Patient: sex M, age 53
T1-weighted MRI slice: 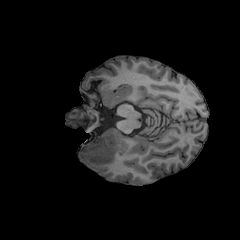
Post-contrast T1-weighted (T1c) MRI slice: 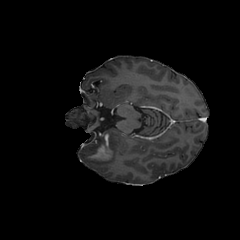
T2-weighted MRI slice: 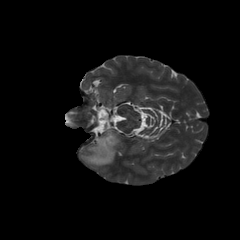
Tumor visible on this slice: yes
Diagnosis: Astrocytoma, IDH-mutant
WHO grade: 4